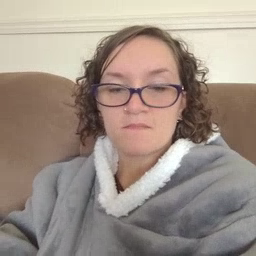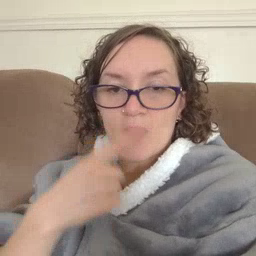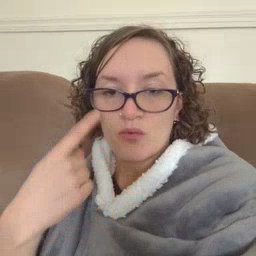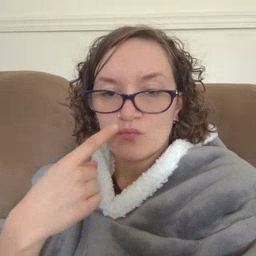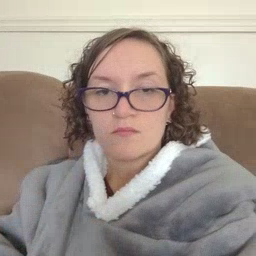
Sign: mouth